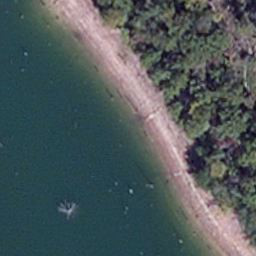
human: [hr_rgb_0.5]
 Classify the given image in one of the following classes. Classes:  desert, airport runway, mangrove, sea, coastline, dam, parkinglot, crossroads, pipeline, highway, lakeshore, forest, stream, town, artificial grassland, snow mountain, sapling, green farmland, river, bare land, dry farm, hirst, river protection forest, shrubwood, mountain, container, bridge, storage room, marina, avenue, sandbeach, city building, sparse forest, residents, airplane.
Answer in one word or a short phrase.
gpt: lakeshore